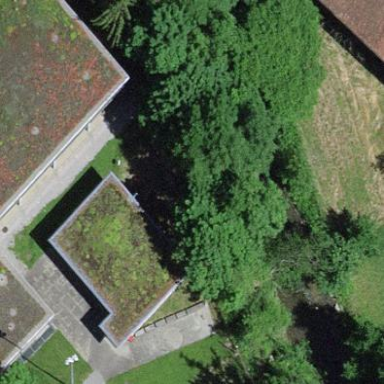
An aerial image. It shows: School building.